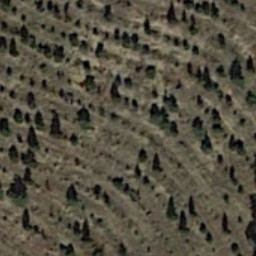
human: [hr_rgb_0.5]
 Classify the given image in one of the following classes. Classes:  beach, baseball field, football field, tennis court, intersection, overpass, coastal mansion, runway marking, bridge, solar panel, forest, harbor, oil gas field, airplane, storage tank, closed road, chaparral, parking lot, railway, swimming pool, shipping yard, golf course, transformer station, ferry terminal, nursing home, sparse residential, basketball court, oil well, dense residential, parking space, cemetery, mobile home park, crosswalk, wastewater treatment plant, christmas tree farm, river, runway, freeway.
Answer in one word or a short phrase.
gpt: christmas tree farm